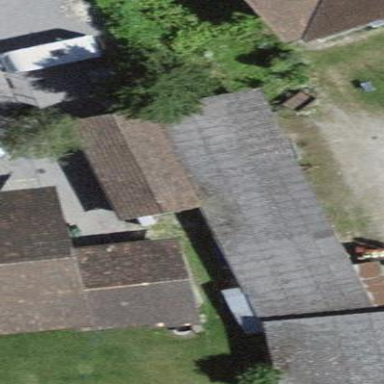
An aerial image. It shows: Stable building.